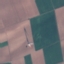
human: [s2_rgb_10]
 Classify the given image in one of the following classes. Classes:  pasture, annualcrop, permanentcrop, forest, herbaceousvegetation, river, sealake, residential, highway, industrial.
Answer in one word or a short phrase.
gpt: AnnualCrop